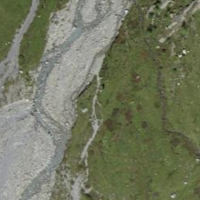
EUNIS habitat code: 23
Species observed at this site:
Omocestus viridulus
Chorthippus biguttulus